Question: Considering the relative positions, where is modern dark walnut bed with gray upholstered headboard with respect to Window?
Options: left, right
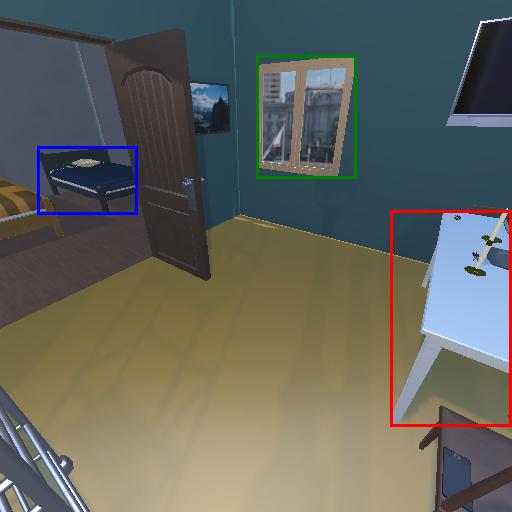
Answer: left